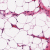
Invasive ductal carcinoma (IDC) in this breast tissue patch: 0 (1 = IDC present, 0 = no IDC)